Question: Here's my CSS:
'''
<style type="text/css">
.leftRightBorder select,
.leftRightBorder textarea,
.leftRightBorder input[type=text]
{
width: 150px;
margin-bottom: 5px;
}
</style>
'''
Here's the top portion of my page as an image:

The CSS styles/spaces/lengths (is that a word) everything on the page beautifually, but this top section is still weird, the maturity date two dropdowns, and value date is a little weird too. Here is the ASP for this top section:
'''
<tr id="tr14">
<td id="td15">
<%= Html.LabelFor(m => m.MaturityDate) %>
</td>
<td id="td16" style="width: 150px;">
<%= Html.TextBox("MaturityDate", Model.MaturityDate.HasValue ?
Model.MaturityDate.Value.ToString("dd-MMM-yyyy") : "",
new { @class = "economicTextBox", propertyName = "MaturityDate",
onchange = "parseAndSetDt(this); ", dataType = "Date" })%>
<%= Html.DropDownListFor(m =>
m.AmortizationComponent.MaturityBusinessDayConvention,
DropDownData.BusinessDayConventionList(), "",
new { propertyName =
"AmortizationComponent.MaturityBusinessDayConvention",
onchange = "UpdateField(this);" })%>
</td>
<td id="td17" style="width: 76px">
Value Date
</td>
<td id="td18" style="width: 150px">
<%= Html.TextBoxWithPermission("RateTimeStamp",
Model.RateTimeStamp.HasValue ?
Model.RateTimeStamp.Value.ToString("dd-MMM-yyyy") : "",
new string[] { PERMISSIONS.hasICAdvanced },
new { @class = "economicTextBox", propertyName = "RateTimeStamp",
onchange = "parseAndSetDt(this);", dataType = "Date" })%>
<br />
<%= Html.CheckBoxForWithPermission(m => m.Current,
new string[] { PERMISSIONS.hasICAdvanced },
new { @class = "economicTextBox", propertyName = "Current",
onchange = "UseCurrent();UpdateField(this);" })%>
Current
</td>
</tr>
'''
Why isn't this part being styled effectively?
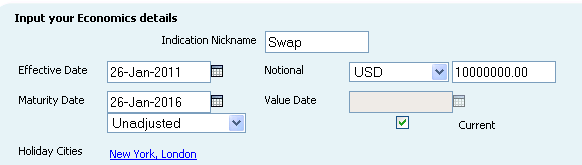
Answer: CSS doesn't work on every input element the same way in every browser. In IE, most of the inputs are still drawn by Windows Forms so they are not quite CSS compliment. But in Chrome and Firefox everything works for the most part, but you may have to tweak the margins and size specifically for the 'select' element.
And if you want to support the Mac, you really need to forget about the sizing, because the Apple OS decides to do it's own thing regardless of settings, sort of the same problem I mentioned above with IE.
Don't become overly anal about this, because at this point in history you can't control every aspect of the input in the same way, and you are going to drive you self crazy if you try to. Things are getting better with the browsers specifically IE 9, but don't hold your breath that they will work how you want.
I also have assumed it is in oversight, but 'leftRightBorder' doesn't show up anywhere in the code you posted. I am making the assumption the problem you are posting about isn't as simple as forgetting the class.